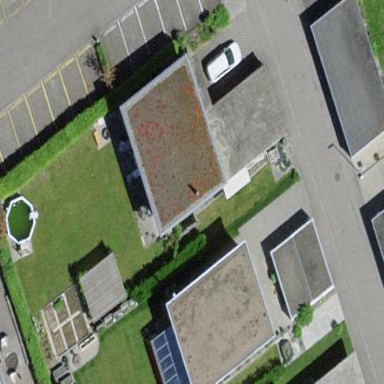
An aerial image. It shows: Detached building.